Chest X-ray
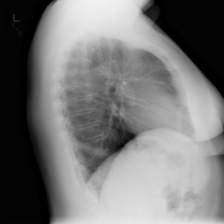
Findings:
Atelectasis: negative
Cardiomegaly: negative
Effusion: negative
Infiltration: negative
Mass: negative
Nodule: negative
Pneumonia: negative
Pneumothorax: negative
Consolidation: negative
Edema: negative
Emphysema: negative
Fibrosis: negative
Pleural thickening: negative
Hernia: negative